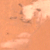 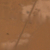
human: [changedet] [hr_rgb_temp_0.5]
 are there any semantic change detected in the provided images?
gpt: A street was edified in the desert.